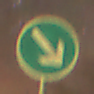
Verkehrszeichen: VorgeschriebeneVorbeifahrtRechts
Umgebung: Outdoor, Suburban
Tageszeit: Night
Wetter: Clear
Licht: Artificial
Jahreszeit: NotSpecified
Kontrast: HighContrast